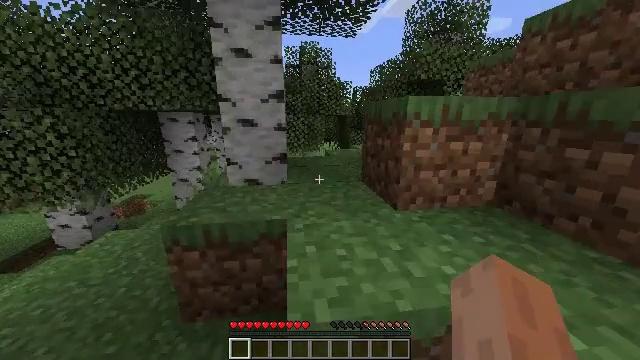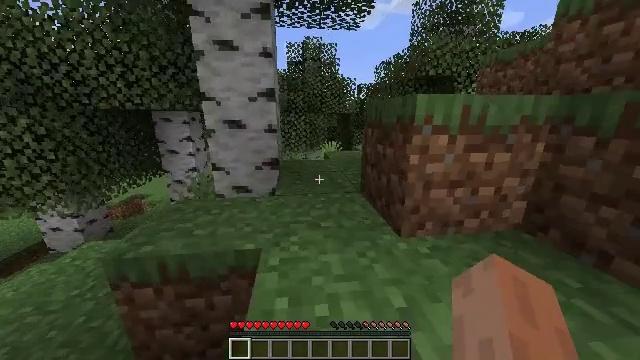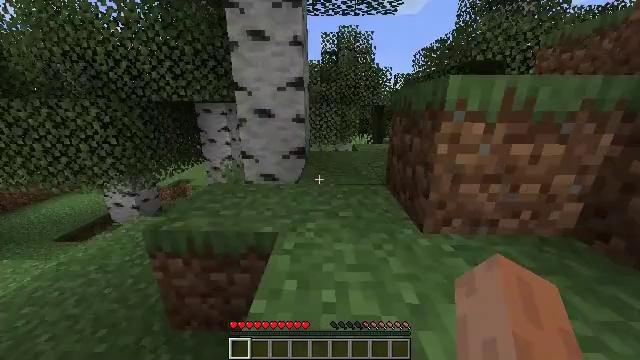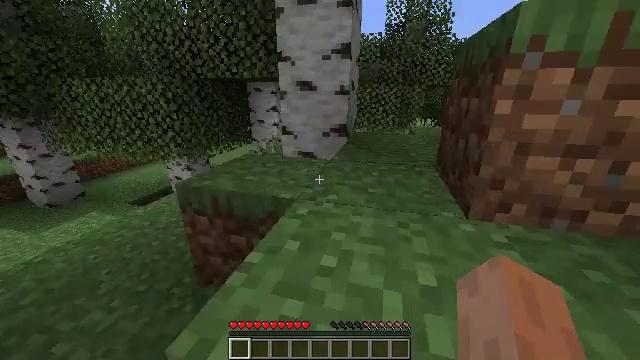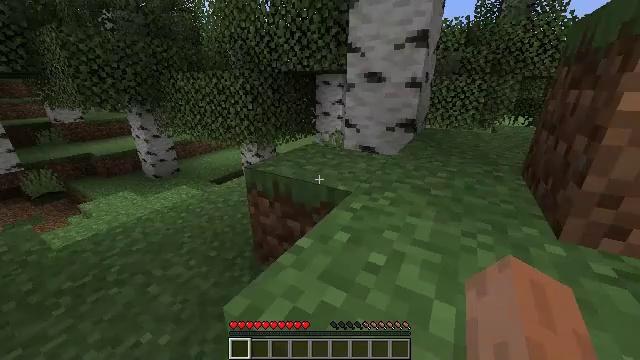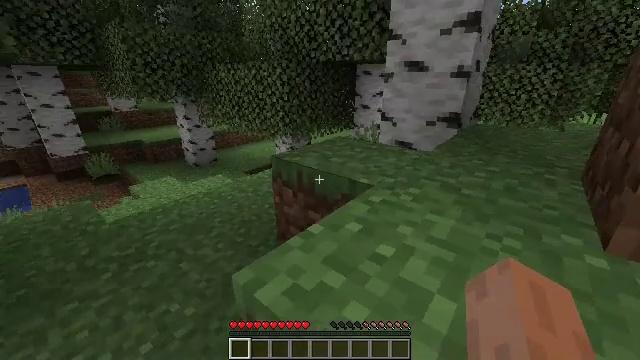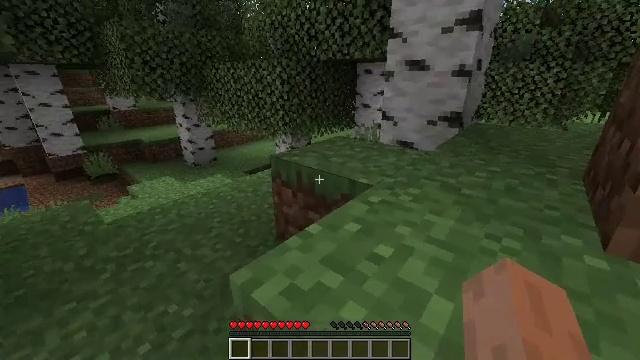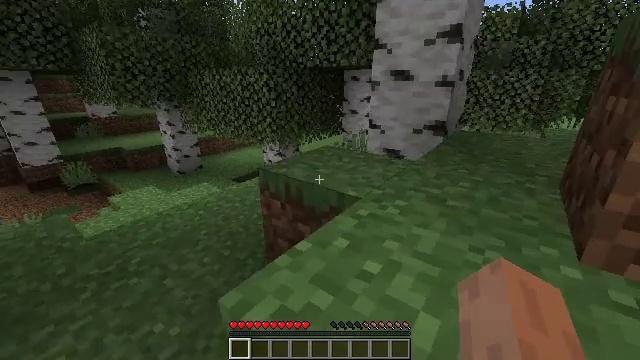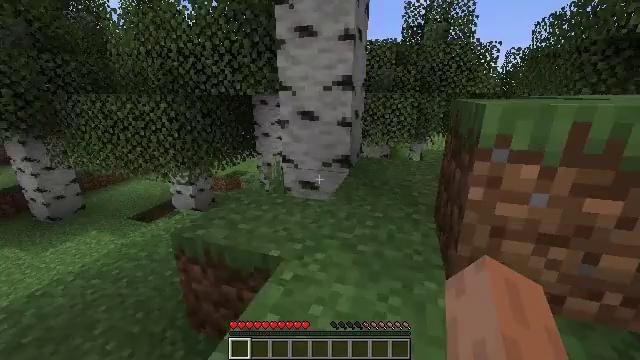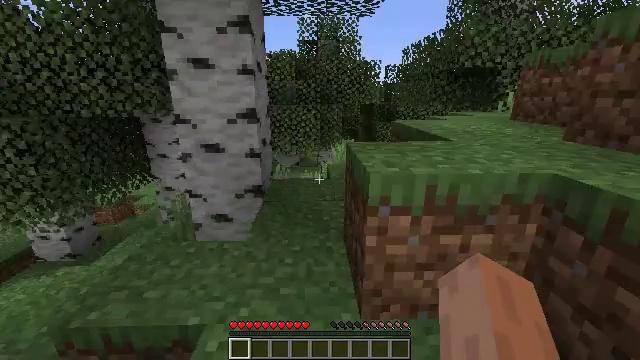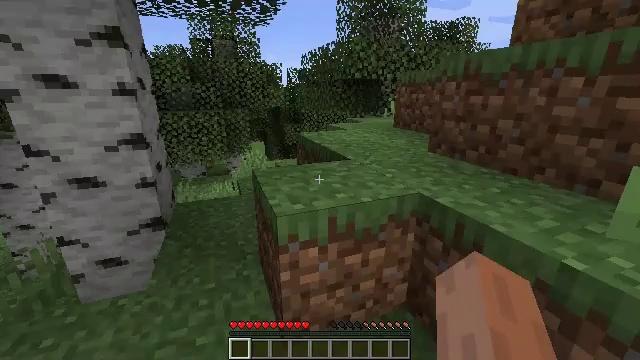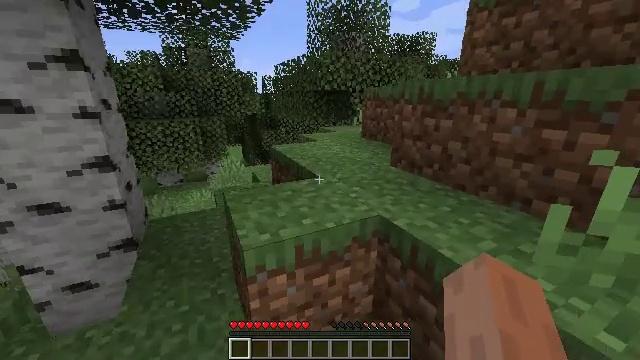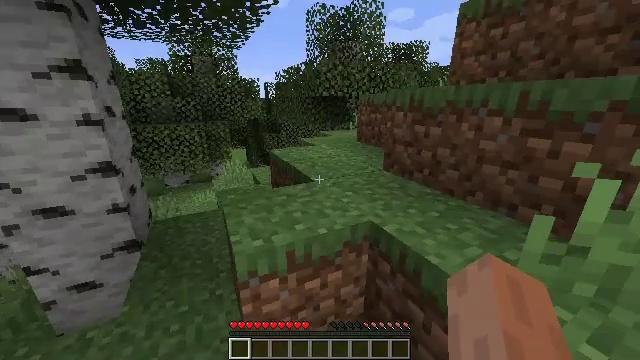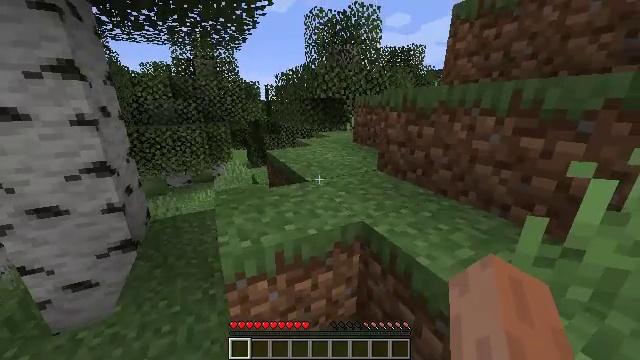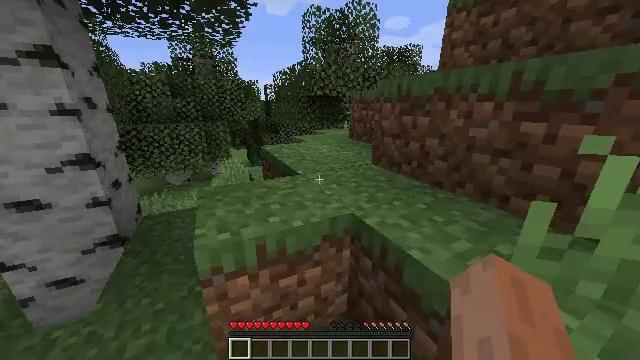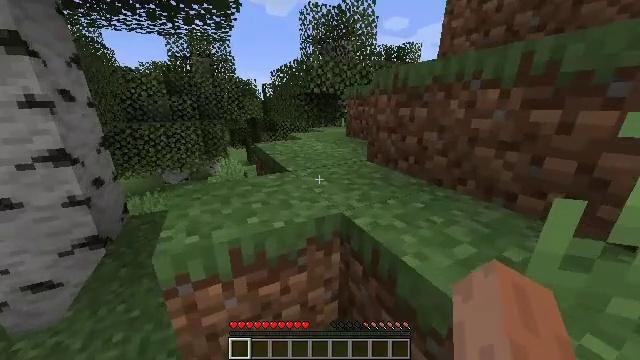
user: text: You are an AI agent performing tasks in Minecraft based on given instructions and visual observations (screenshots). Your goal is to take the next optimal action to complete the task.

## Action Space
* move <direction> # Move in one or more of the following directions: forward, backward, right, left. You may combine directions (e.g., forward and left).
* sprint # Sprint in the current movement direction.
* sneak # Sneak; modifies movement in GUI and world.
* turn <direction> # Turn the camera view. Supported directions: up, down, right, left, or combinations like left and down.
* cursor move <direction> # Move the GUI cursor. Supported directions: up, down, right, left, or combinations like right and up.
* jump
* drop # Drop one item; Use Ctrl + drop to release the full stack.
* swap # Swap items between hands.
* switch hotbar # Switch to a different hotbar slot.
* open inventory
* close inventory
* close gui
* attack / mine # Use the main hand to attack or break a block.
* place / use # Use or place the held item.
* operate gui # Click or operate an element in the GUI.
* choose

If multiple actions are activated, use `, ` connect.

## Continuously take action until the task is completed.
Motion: motion action
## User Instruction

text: Break the peony to collect it.
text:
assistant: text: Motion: move forward and move right, sprint, turn left
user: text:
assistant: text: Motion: move forward and move right, sprint, turn left and down
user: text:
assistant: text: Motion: move forward and move right, sprint, turn left and down
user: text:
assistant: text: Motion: move forward and move right, sprint, turn left and down
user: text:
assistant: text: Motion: move forward and move right, sprint, turn left
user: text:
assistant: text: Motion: move forward and move right, sprint
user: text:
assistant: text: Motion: move forward and move right, sprint, turn right and up, jump
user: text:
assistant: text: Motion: move forward and move right, sprint, turn right and up, jump
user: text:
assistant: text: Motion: move forward and move right, sprint, turn right, jump
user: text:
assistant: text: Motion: move forward and move right, sprint, turn right, jump
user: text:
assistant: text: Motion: move forward and move right, sprint, turn right
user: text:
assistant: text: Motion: move forward and move right, sprint
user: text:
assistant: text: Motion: move forward and move right, sprint
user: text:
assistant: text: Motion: move forward, sprint
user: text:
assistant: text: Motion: move forward, sprint, jump
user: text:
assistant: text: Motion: move forward, sprint, jump
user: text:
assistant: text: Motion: move forward, sprint, jump
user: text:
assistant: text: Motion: move forward, sprint, jump
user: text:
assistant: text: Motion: move forward, sprint
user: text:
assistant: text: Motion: move forward, sprint
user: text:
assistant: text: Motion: move forward, sprint
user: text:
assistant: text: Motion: move forward, sprint
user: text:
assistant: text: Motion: move forward, sprint
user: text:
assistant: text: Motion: move forward, sprint
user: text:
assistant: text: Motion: move forward, sprint
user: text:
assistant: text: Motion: move forward, sprint
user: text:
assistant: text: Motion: move forward, sprint
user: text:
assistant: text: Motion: move forward, sprint
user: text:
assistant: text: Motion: move forward, sprint, turn right and down
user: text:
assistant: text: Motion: move forward, sprint, turn right